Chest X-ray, AP view. Patient: 45 years old, sex M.
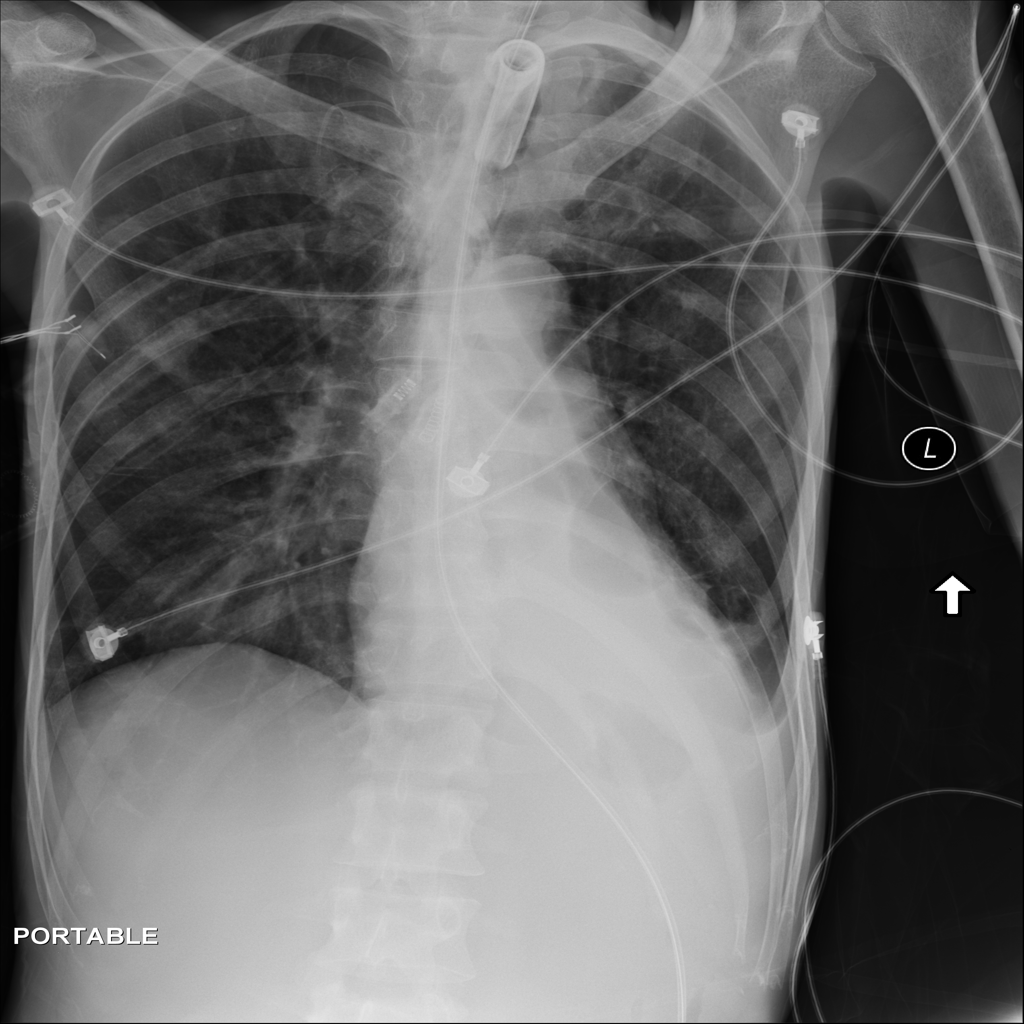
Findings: Atelectasis